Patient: sex M, age 52
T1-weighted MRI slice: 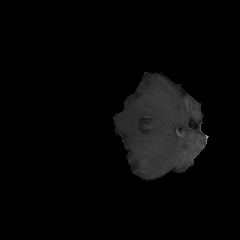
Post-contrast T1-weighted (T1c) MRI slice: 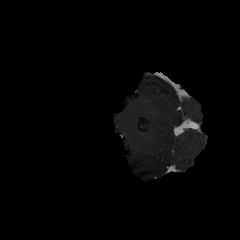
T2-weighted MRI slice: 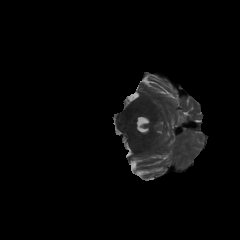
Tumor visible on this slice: no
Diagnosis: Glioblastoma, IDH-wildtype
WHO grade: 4